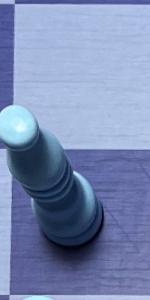
Label: Bishop_White